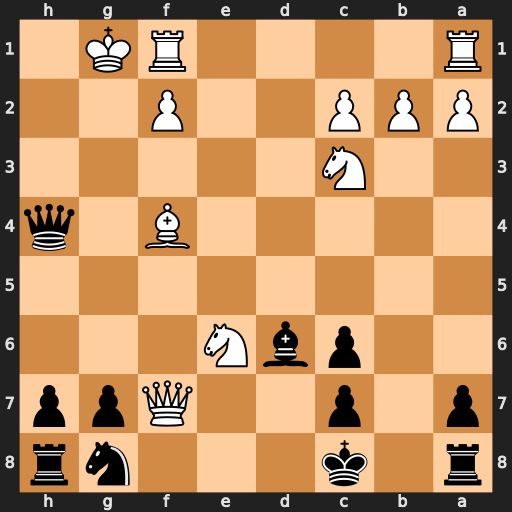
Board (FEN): r1k3nr/p1p2Qpp/2pbN3/8/5B1q/2N5/PPP2P2/R4RK1
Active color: b
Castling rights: -
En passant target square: -
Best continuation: Nh6 Qxg7 Rg8 Qxg8+ Nxg8